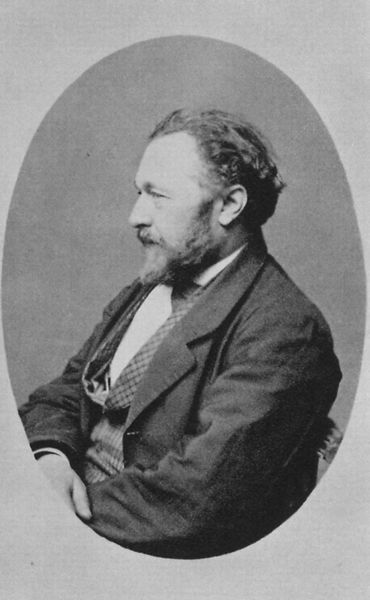
Titel: Cartes de visite aus dem Atelier Bayard und Bertall
Künstler: Hippolyte Bayard
Schlagwörter: hand, mann, weiß, sitzen, zola, ausschnitt, daumen, frisur, grau, haar, hintergrund, kariert, mund, nase, ohr, profil, schwarz, stirn, stuhl, blick, karo, anzug, bart, hemd, jacke, arm, arme, augen, bärtig, gesicht, kragen, rahmen, vollbart, bild, bildnis, herr, hände, portrait, porträt, haare, pose, sitzend, kinn, knopf, locken, schulter, oval, rund, lächeln, seitlich, lehne, haltung, gefaltet, steif, krawatte, ernst, knopfloch, brauen, sitzt, stuhllehne, atelier, streifen, nachdenklich, fliege, jackett, revers, sakko, selbstporträt, jacket, weste, foto, fotografie, photographie, offen, medaillon, künstler, schwarzweiß, koteletten, photo, art, verschränkt, kravatte, chwarz, dreiteiler, wei?, erinnerung, graus, aufnahme, sacko, atelieraufnahme, grau in grau, carte visite, gilet, seiltich, selbspotrait, anug, aby warburg, 1900, krange